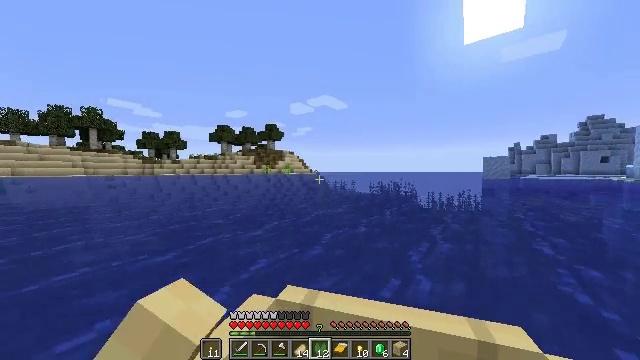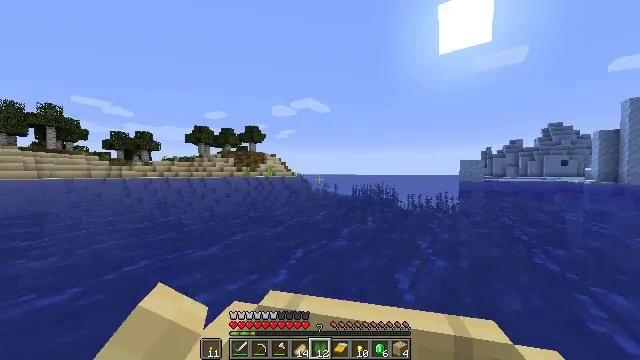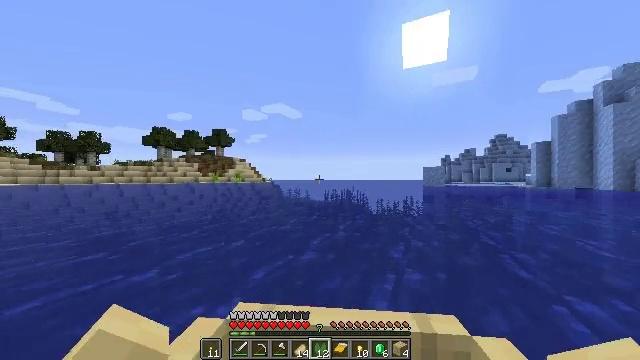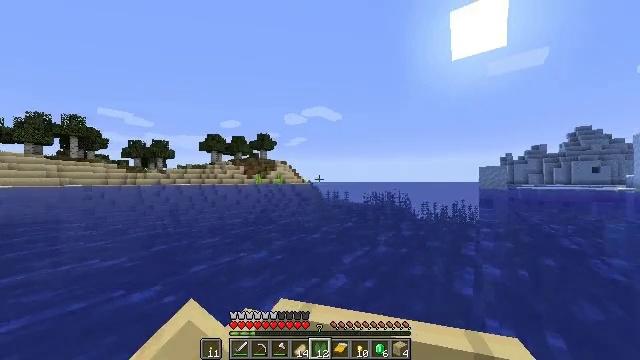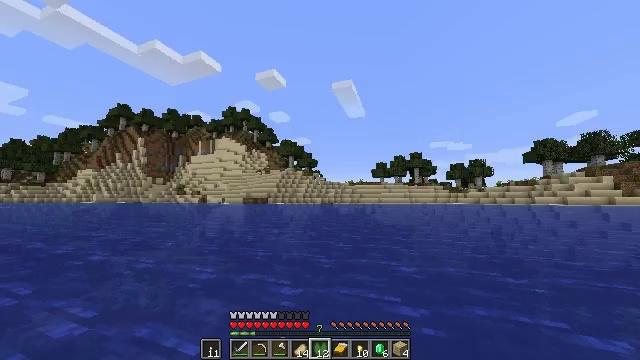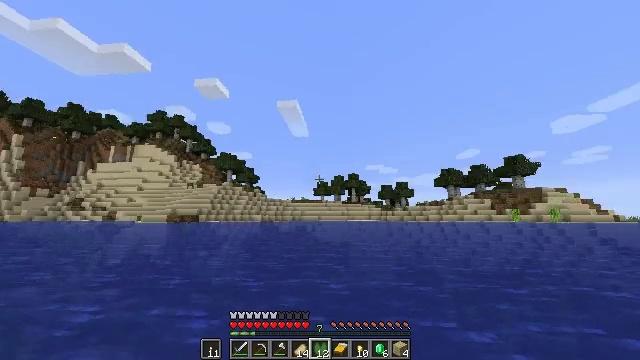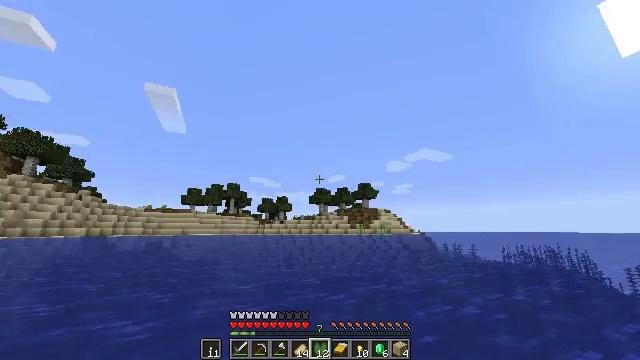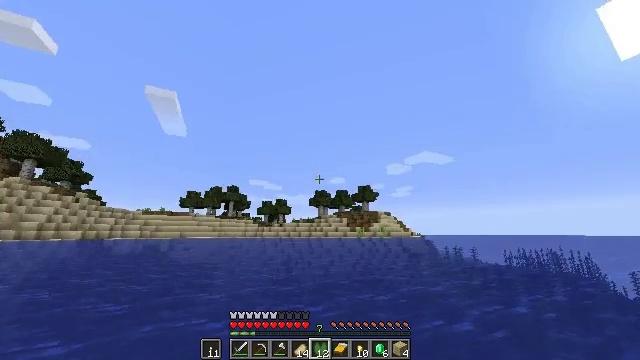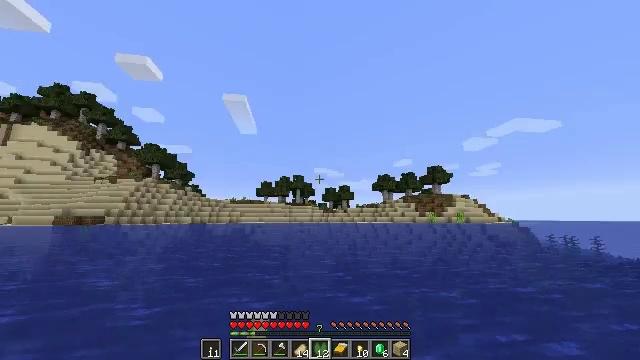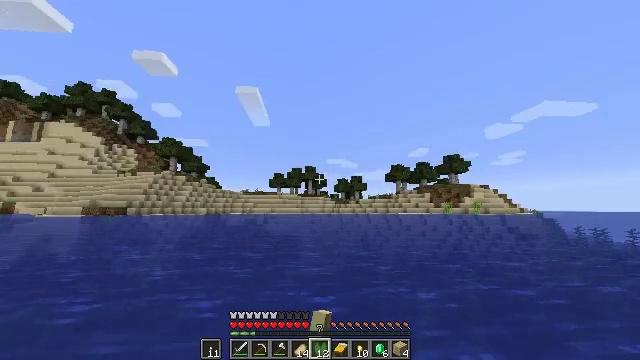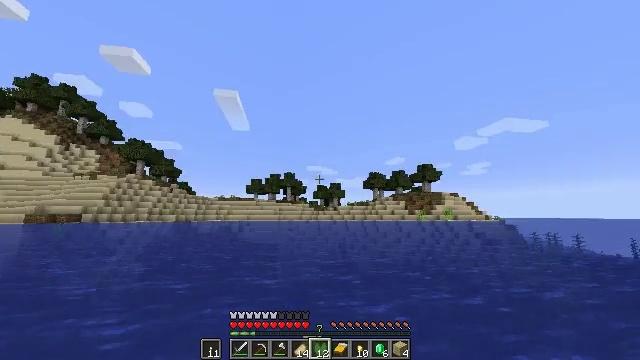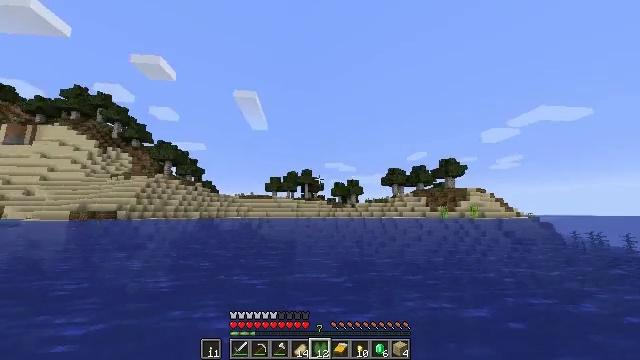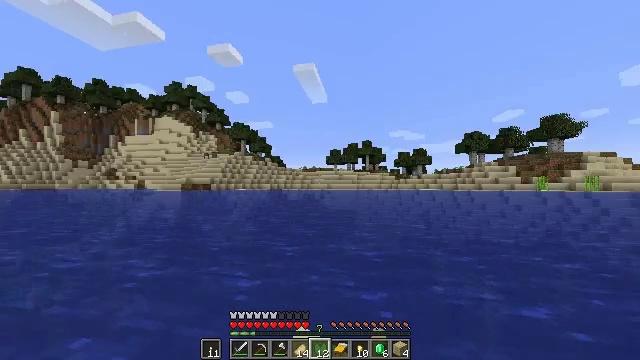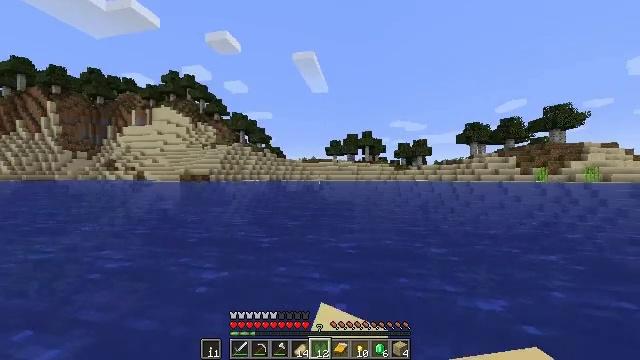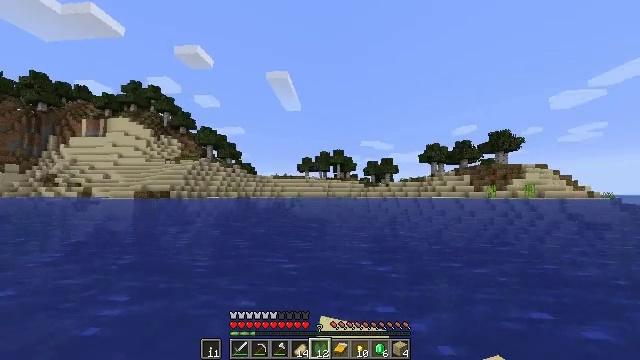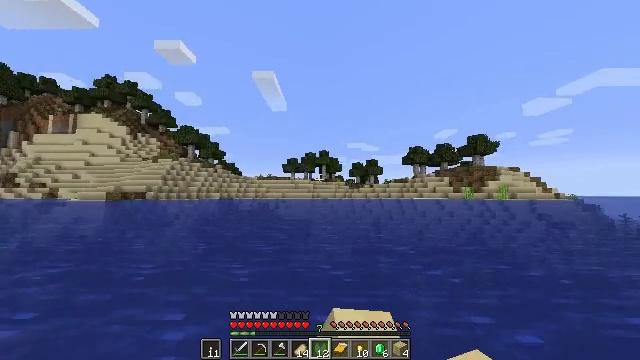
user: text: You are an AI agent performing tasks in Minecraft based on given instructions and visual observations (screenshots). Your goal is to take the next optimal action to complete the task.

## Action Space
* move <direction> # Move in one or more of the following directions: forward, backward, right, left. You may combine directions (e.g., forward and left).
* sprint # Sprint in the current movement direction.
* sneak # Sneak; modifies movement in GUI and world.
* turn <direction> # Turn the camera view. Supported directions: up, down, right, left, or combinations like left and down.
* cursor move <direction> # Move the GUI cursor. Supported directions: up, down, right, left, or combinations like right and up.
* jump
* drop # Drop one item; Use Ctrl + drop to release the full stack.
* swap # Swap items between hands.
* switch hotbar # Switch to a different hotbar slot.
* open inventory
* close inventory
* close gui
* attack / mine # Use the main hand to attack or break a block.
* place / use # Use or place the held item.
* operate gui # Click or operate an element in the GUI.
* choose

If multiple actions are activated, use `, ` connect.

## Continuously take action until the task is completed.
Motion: motion action
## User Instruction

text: Remove a lily pad from the inventory.
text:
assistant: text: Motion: move forward, sprint, turn right
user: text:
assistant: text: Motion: move forward, sprint, turn right and up
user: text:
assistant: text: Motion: move forward, sprint, turn left
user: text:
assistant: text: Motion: move forward, sprint, turn left and up
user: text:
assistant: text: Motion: move forward, sprint, turn right and up
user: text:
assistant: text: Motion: move forward, sprint, turn right and up
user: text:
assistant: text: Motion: move forward, sprint
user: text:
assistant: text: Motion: move forward, sprint, turn left and down
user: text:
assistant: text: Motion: move forward, sprint, turn left and down
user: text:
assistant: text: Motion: move forward, sprint, turn right and up
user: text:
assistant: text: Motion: move forward, sprint, turn left
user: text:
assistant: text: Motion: move forward, sprint, turn left and down
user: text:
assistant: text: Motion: move forward, sprint, turn down
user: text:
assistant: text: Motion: move forward, sprint, turn right and up
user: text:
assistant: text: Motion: move forward, sprint, turn right
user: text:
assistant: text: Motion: move forward, sprint, turn right and down
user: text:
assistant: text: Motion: move forward, sprint, turn right and down
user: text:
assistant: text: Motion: move forward, sprint, turn right
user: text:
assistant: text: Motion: move forward, sprint, turn right
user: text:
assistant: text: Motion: move forward, sprint, turn right
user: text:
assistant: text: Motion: move forward, sprint
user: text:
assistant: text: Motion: move forward, sprint, turn left
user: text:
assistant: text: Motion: move forward, sprint, turn left
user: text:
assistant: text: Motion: move forward, sprint, turn left
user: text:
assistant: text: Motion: move forward, sprint, turn right and up
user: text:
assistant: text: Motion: move forward, sprint
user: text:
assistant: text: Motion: move forward, sprint, turn left and down
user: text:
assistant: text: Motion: move forward, sprint, turn right
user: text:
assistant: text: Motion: move forward, sprint, turn right and up
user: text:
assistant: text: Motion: move forward, sprint